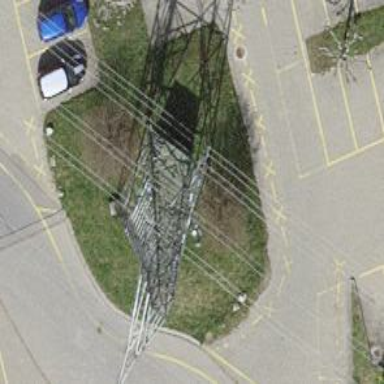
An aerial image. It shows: Power line with 8 cables.